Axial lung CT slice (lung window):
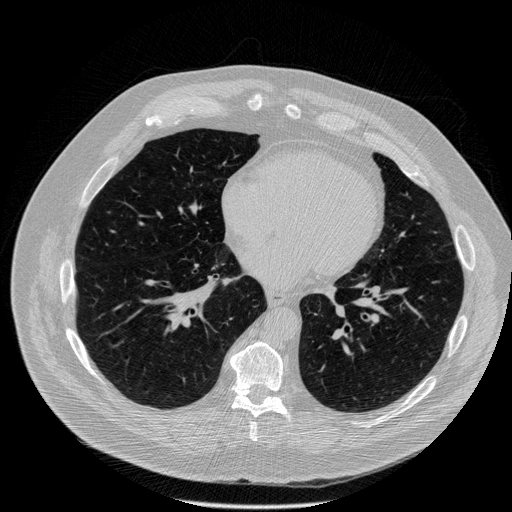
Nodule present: no